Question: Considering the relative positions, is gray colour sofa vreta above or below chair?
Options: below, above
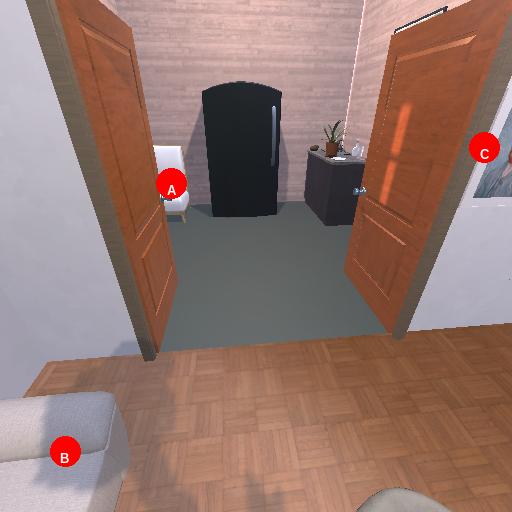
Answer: below